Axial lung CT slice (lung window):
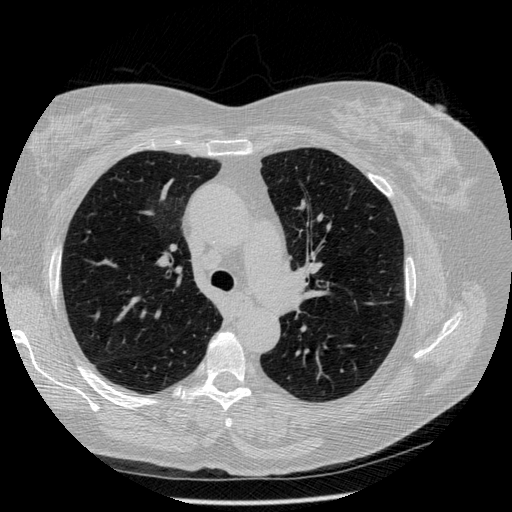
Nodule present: no